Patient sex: F
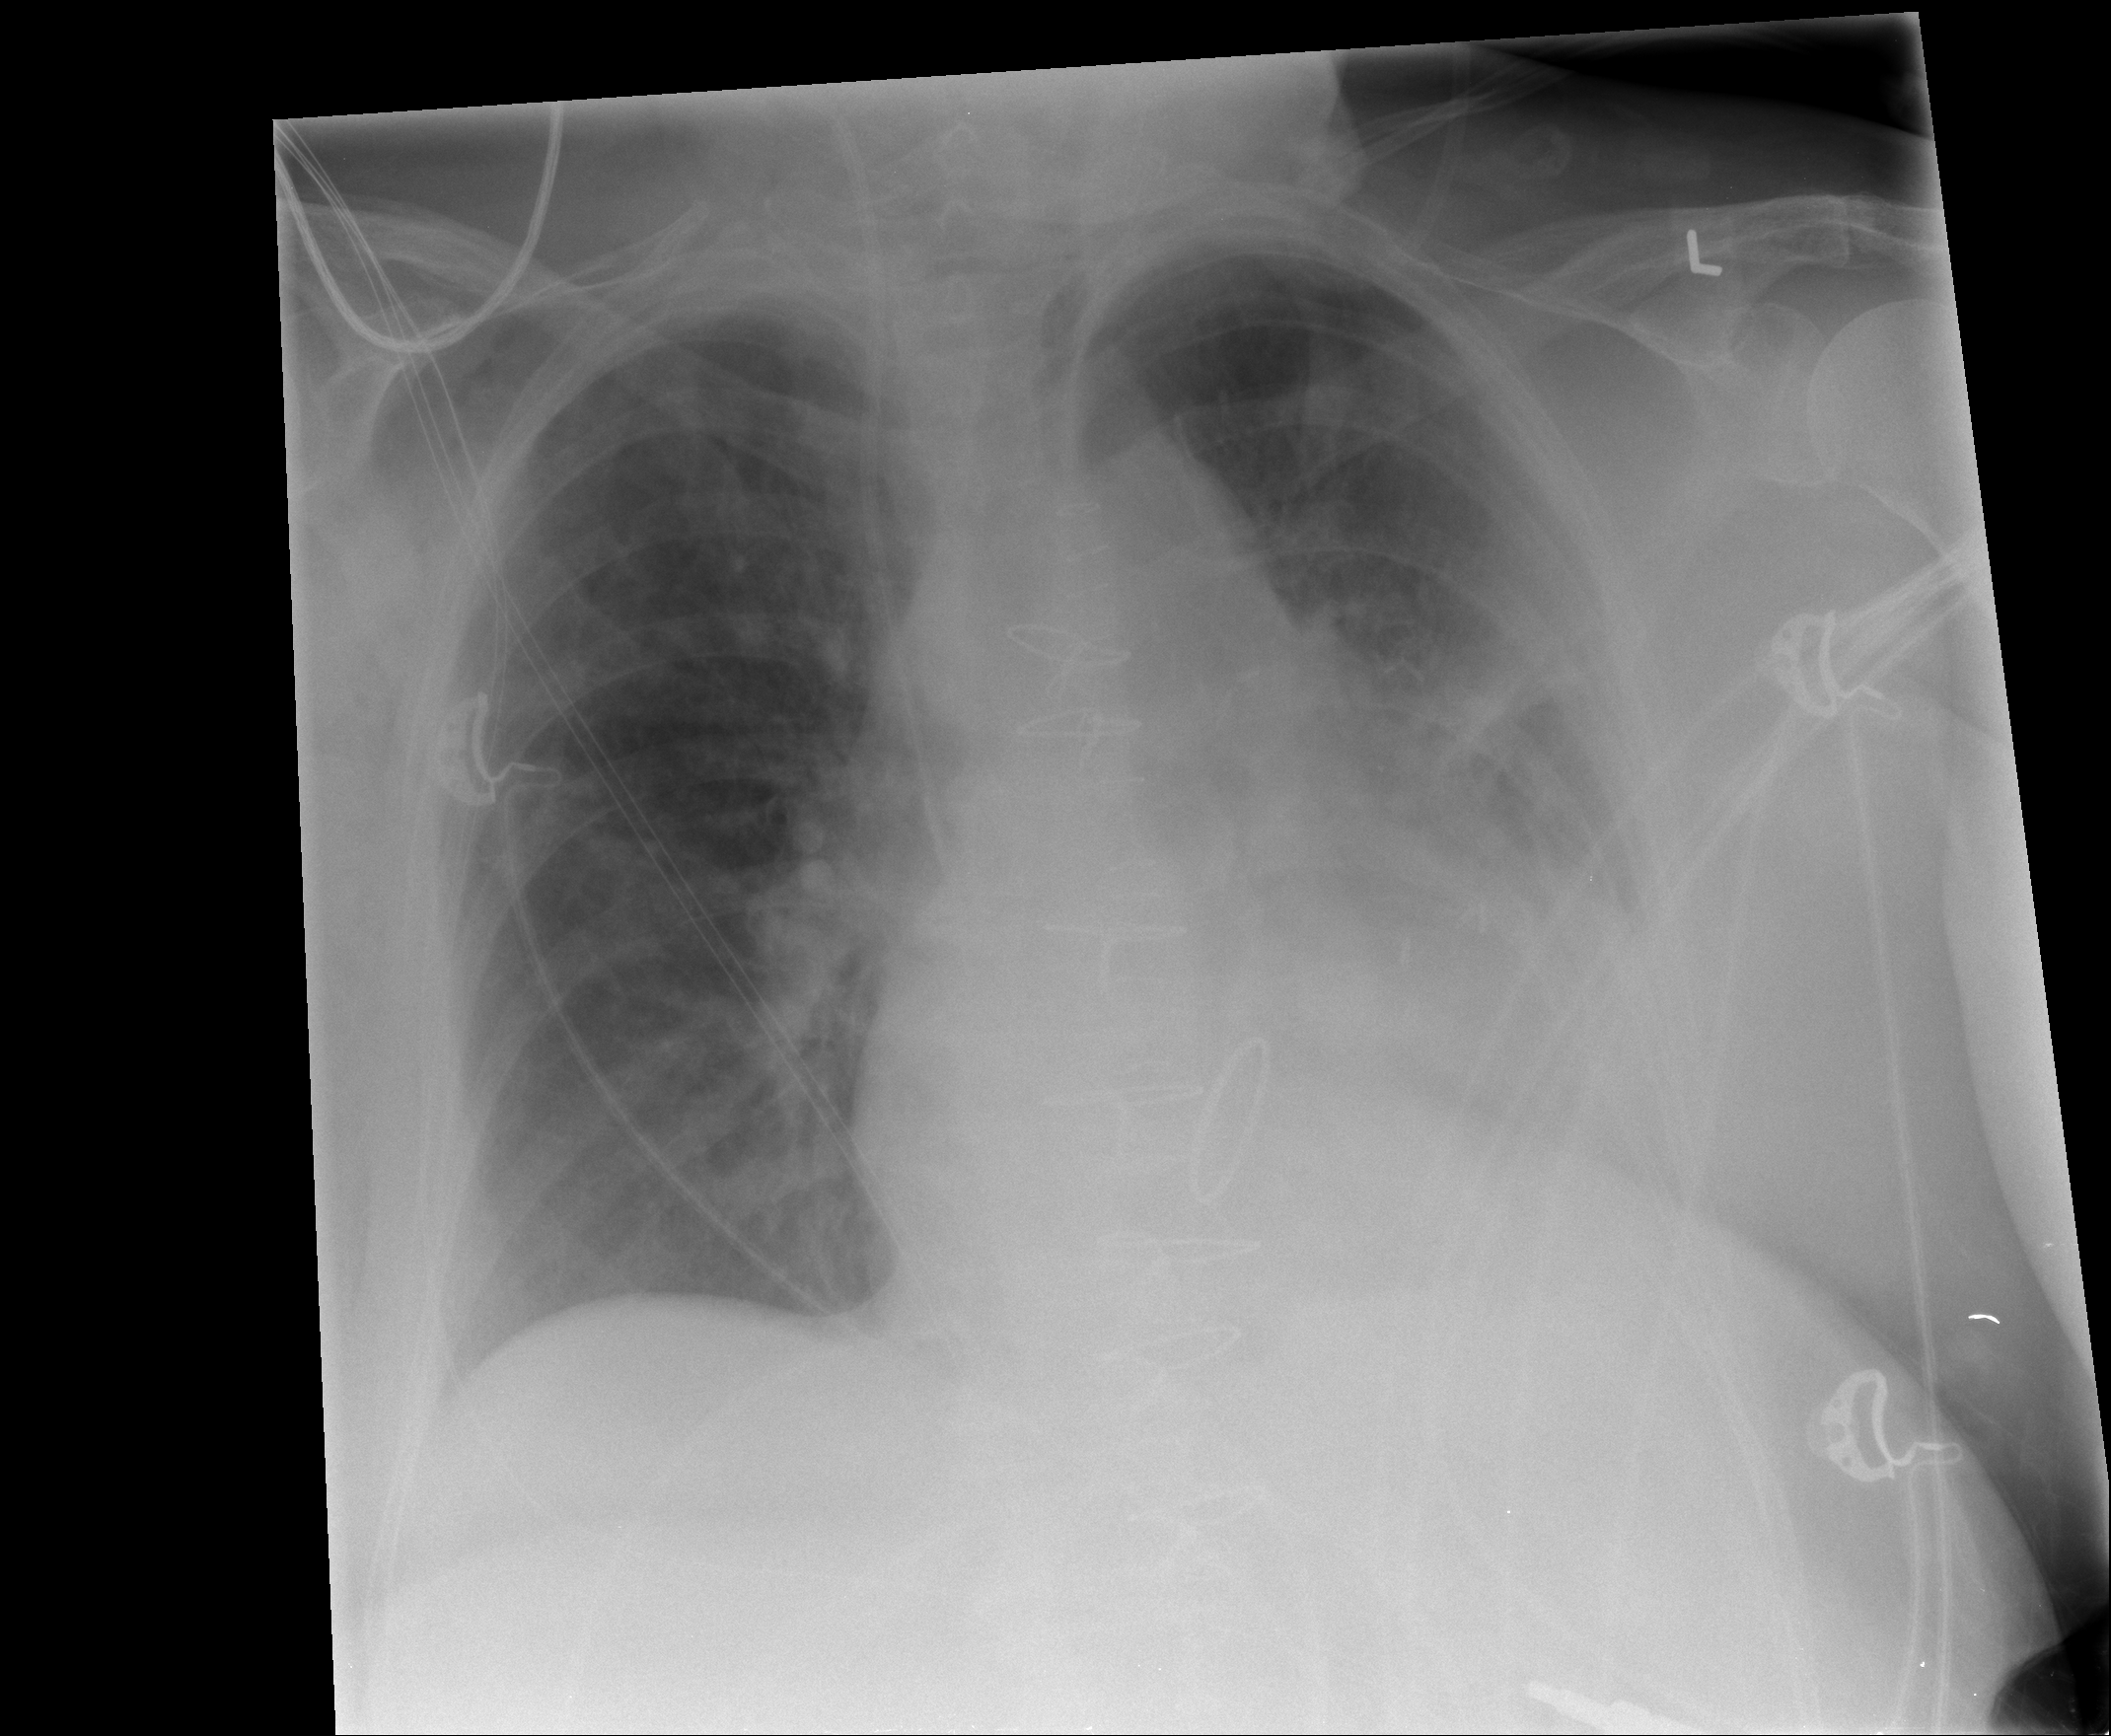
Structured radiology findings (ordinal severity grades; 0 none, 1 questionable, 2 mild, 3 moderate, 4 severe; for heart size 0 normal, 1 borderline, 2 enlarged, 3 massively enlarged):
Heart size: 2
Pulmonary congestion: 2
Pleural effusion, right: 0
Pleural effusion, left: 3
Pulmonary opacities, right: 1
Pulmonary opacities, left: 1
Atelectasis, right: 2
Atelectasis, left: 2